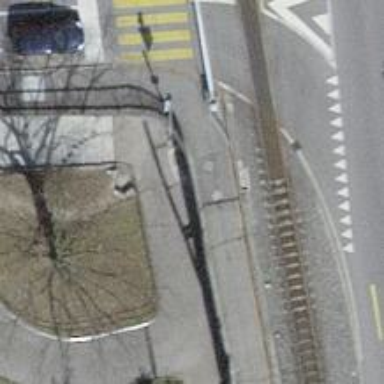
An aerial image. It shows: Tunnel footway.